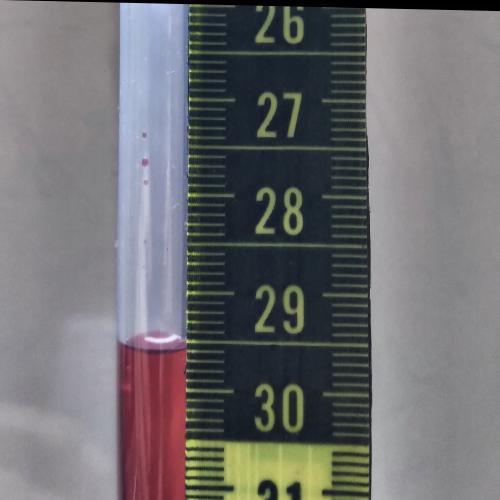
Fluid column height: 29.6 cm